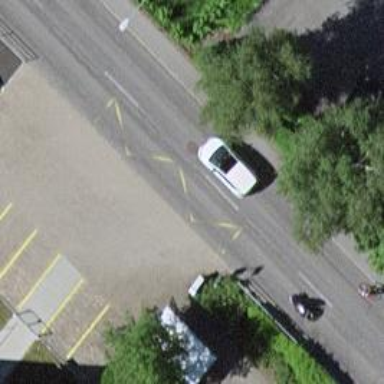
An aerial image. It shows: Bus stop with stop position for public transport.